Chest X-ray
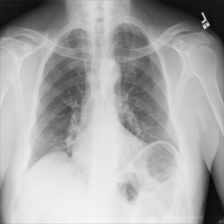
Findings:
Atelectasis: negative
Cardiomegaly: negative
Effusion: negative
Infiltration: negative
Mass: negative
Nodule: negative
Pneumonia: negative
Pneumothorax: negative
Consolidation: negative
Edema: negative
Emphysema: negative
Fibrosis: negative
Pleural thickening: negative
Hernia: negative